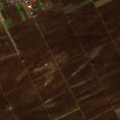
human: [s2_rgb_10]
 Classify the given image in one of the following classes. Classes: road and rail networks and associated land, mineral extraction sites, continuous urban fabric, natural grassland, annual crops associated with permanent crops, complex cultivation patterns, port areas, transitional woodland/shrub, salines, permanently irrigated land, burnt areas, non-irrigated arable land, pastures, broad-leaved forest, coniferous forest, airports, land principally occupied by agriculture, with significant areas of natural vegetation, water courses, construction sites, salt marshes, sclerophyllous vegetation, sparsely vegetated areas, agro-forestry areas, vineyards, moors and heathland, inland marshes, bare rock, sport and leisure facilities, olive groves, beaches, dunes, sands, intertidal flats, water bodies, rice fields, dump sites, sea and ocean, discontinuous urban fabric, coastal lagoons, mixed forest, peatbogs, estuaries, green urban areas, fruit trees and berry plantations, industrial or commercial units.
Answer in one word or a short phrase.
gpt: discontinuous urban fabric, non-irrigated arable land